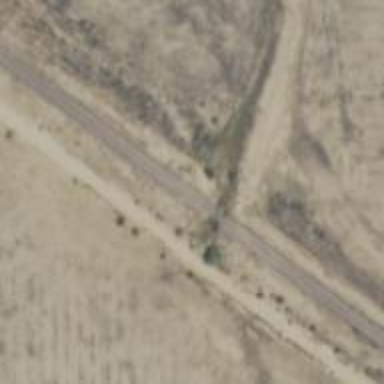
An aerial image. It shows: Abandoned railway bridge.